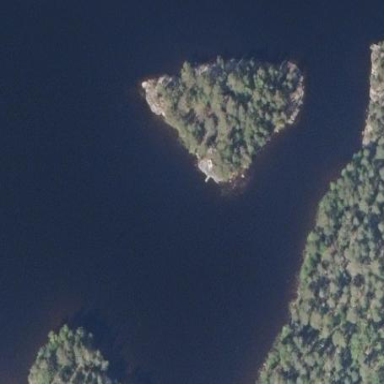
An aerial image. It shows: Islet surrounded by woodland.